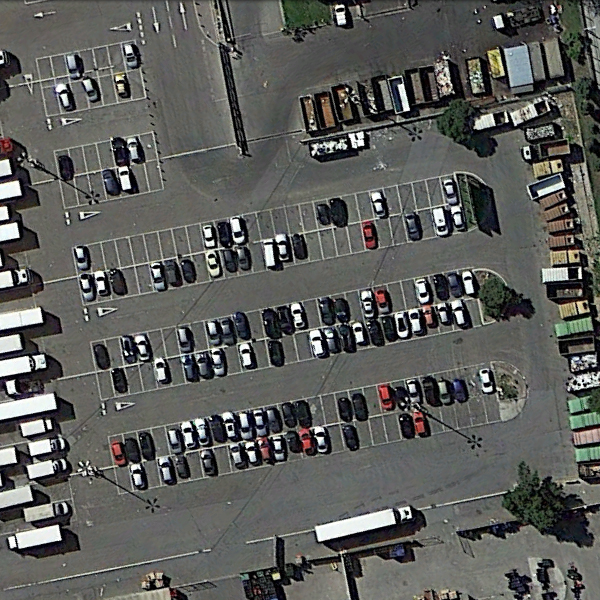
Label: Parking